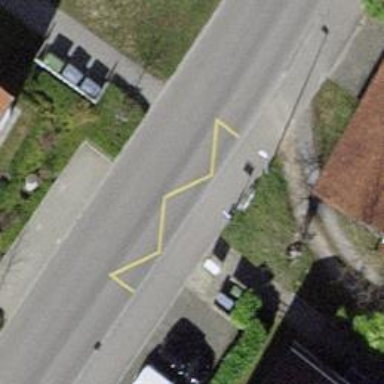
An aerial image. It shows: Bus stop with platform for public transport.